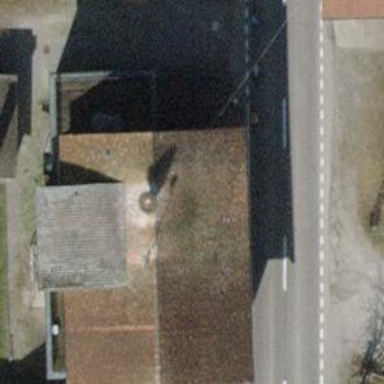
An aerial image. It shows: Restaurant building.